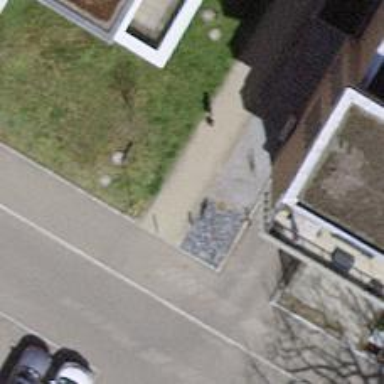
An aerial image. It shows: Bollard barrier.